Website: walmart
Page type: address-validator
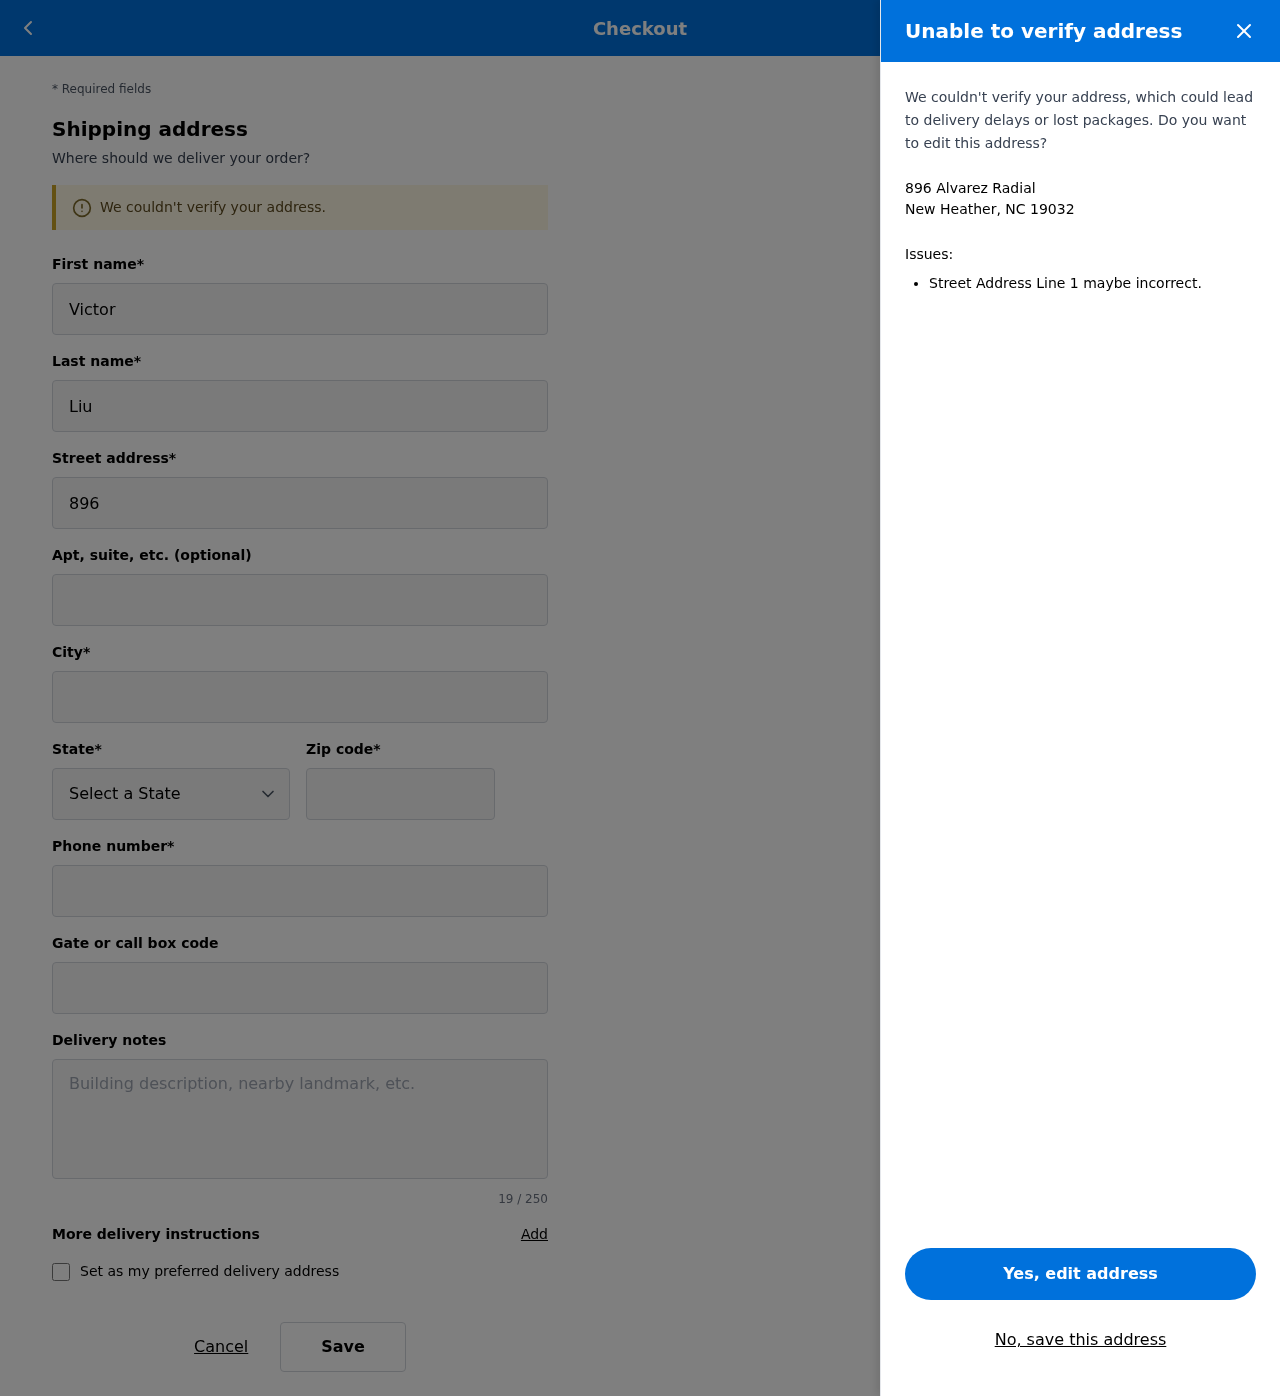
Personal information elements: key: PII_CITY_STATE_ZIP
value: New Heather, NC 19032
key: PII_DELIVERY_INSTRUCTIONS
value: Leave at front door
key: PII_STATE_ABBR
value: NC
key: PII_STREET
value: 896 Alvarez Radial
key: PII_FIRSTNAME
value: Victor
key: PII_LASTNAME
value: Liu
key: PII_CITY
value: New Heather
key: PII_POSTCODE
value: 19032
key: PII_PHONE
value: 2307059311
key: PII_SECURITY_CODE
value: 5023